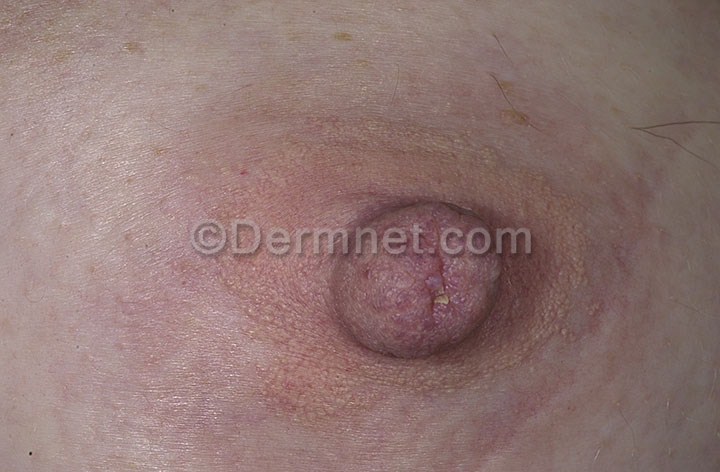
Disease: Acne and Rosacea Photos